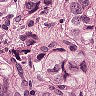
Metastatic tissue present: yes